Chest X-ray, PA view. Patient: 57 years old, sex F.
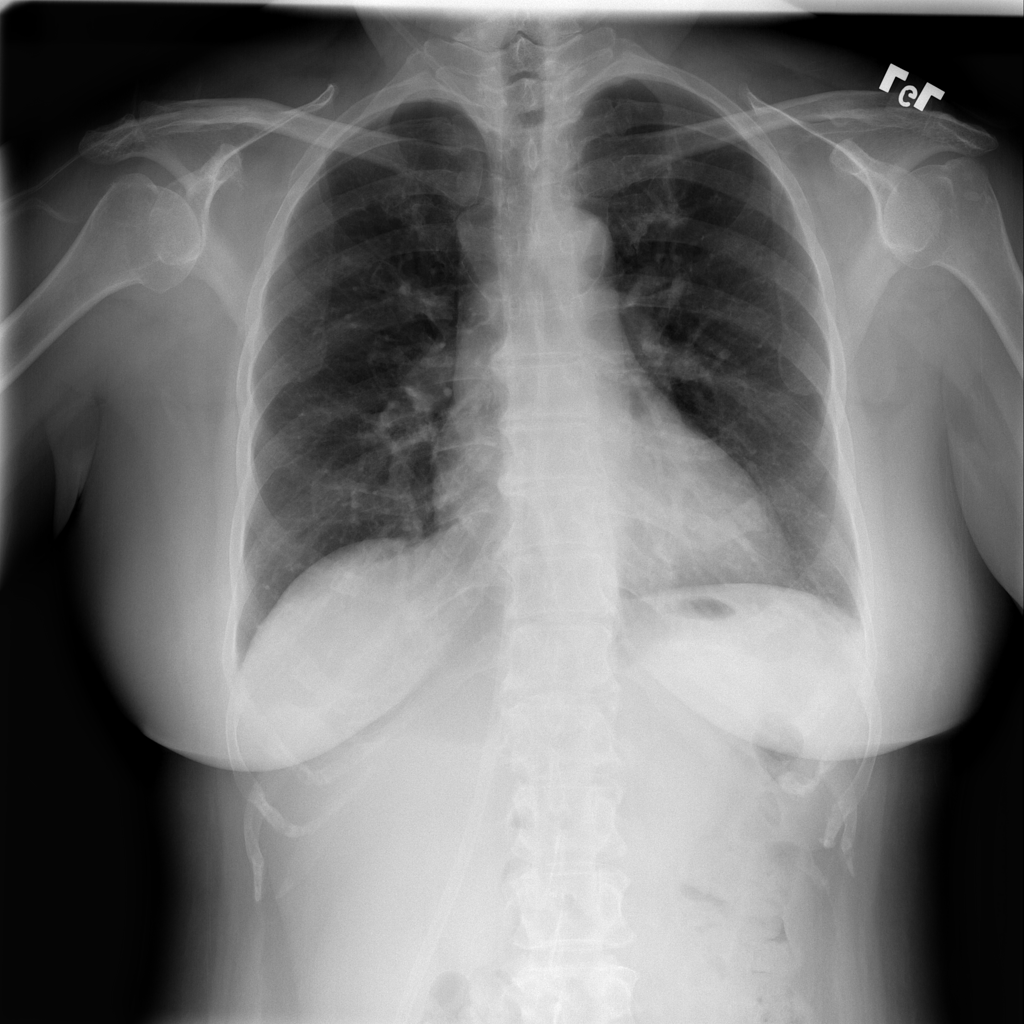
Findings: No Finding